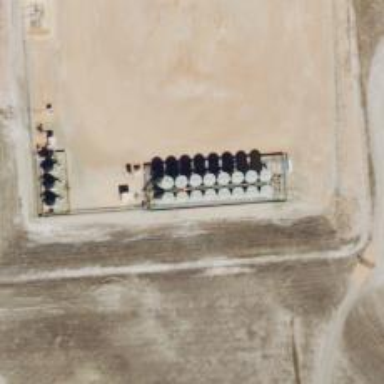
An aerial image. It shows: Storage tank that is man-made.